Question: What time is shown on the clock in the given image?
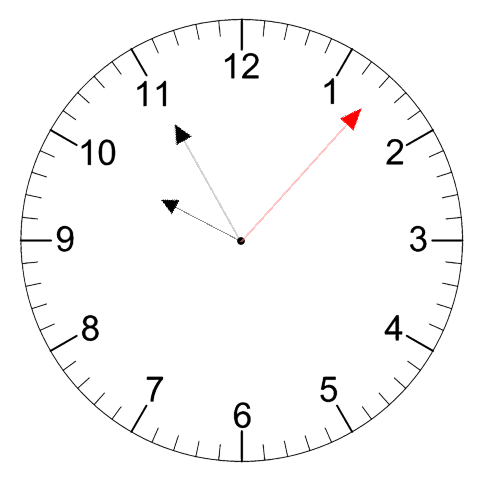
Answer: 09:55:07